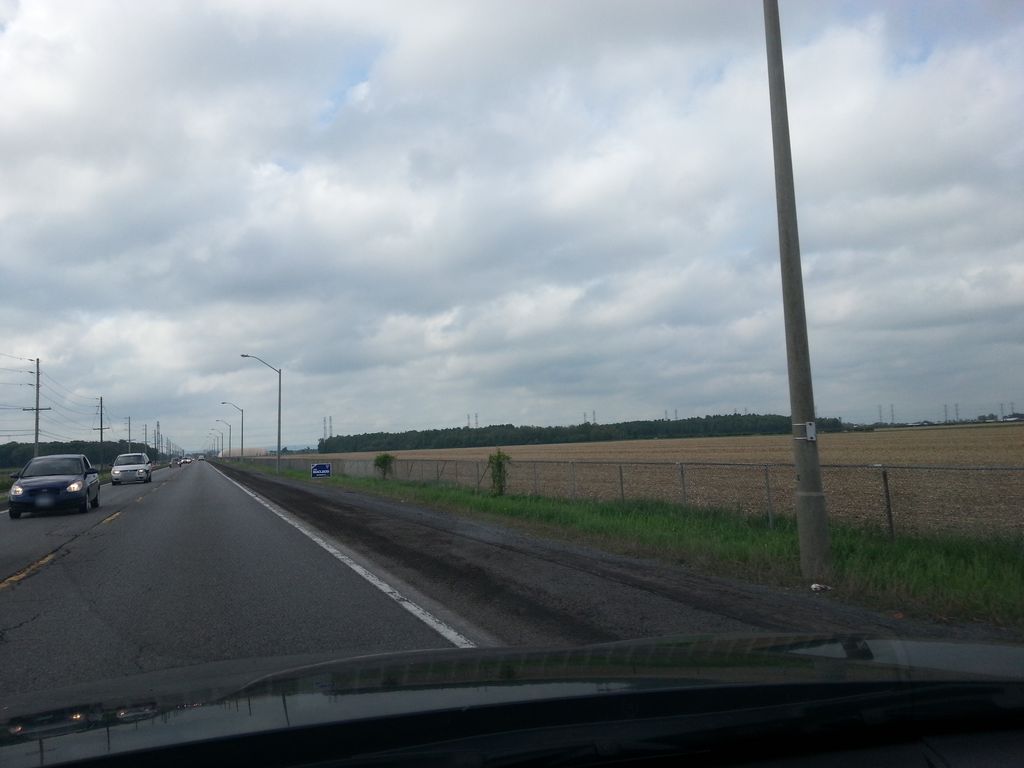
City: ottawa-gatineau